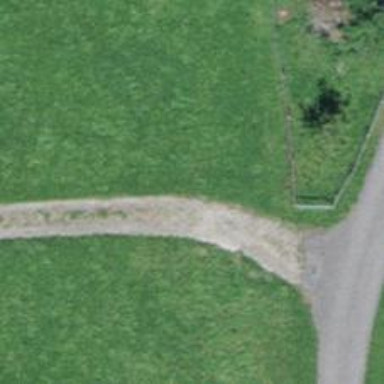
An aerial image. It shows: Driveway.